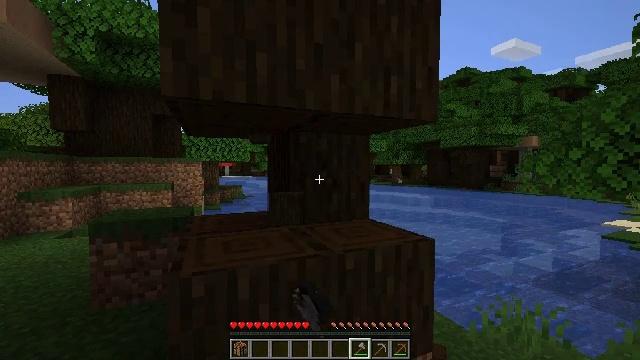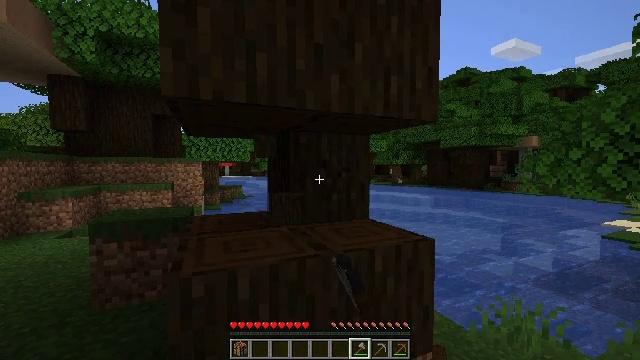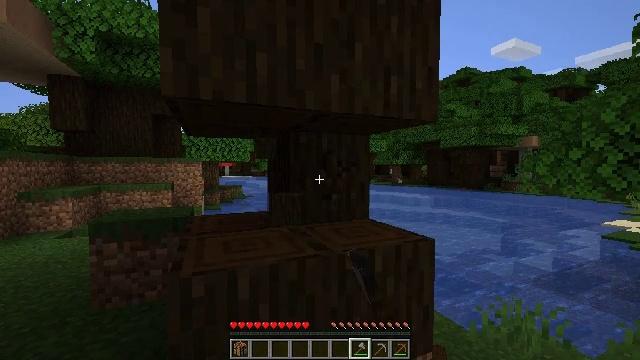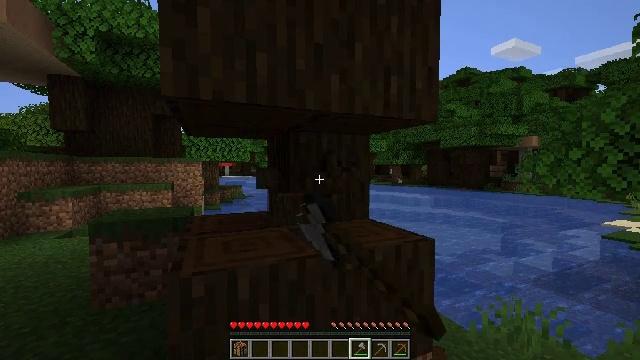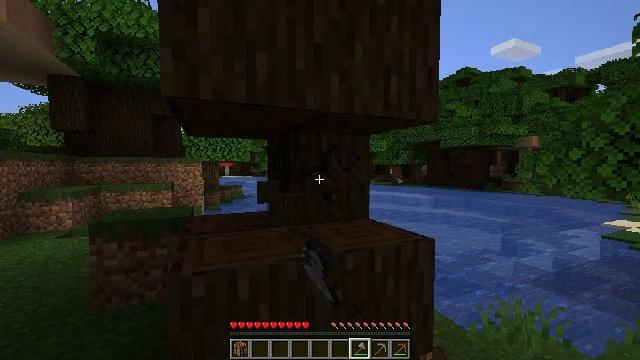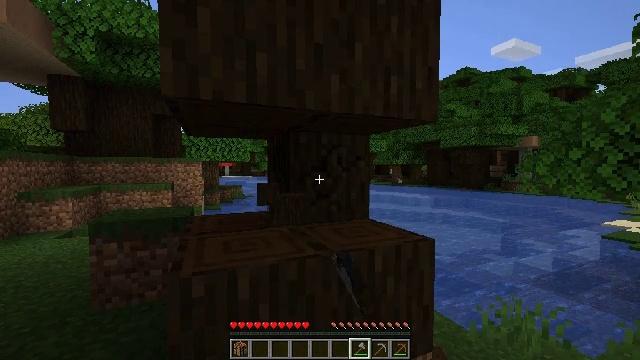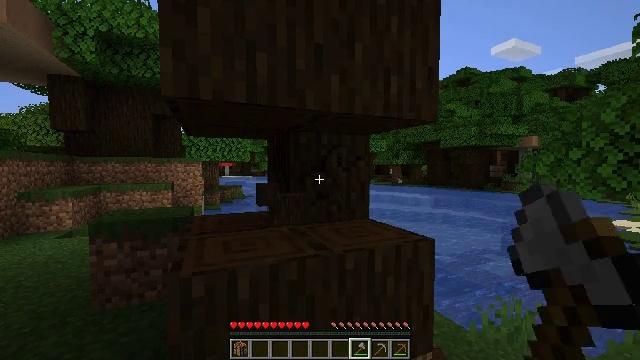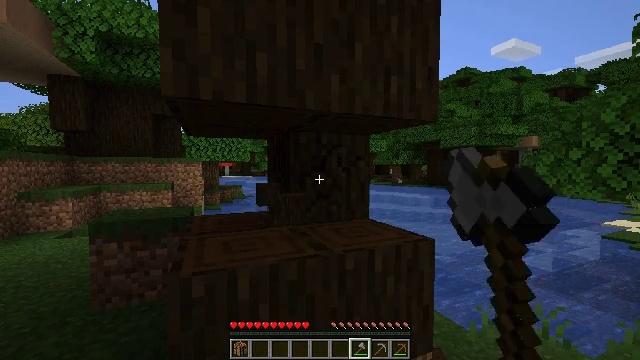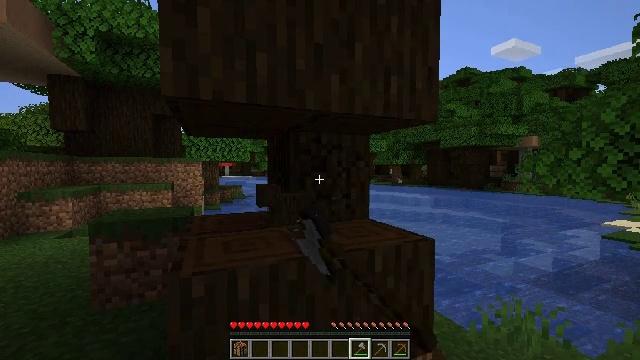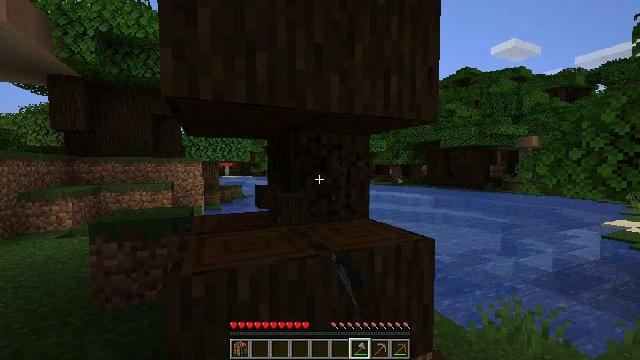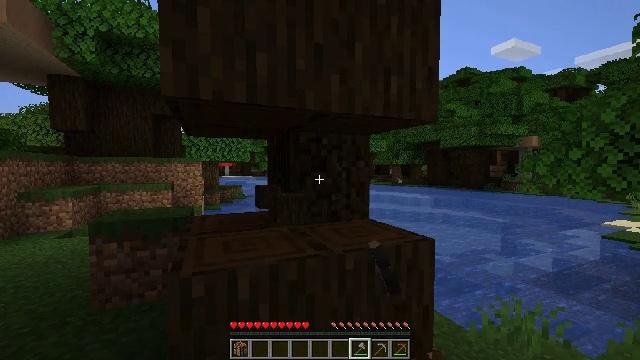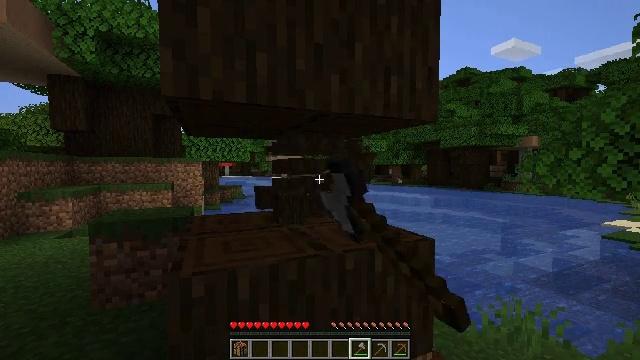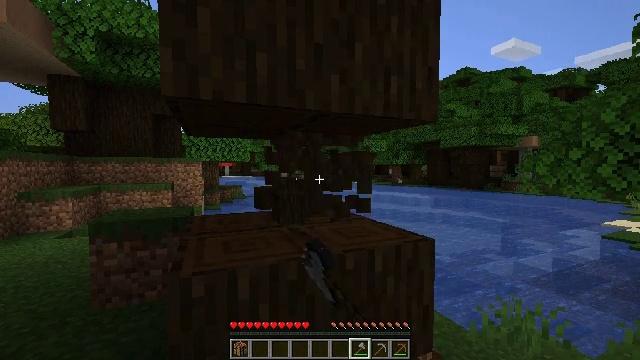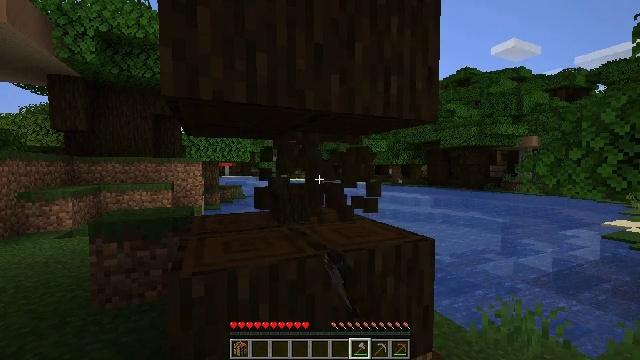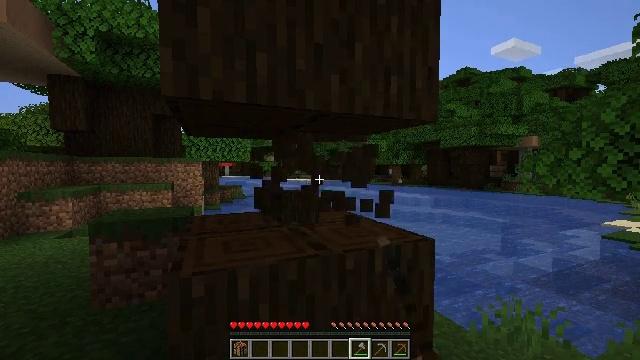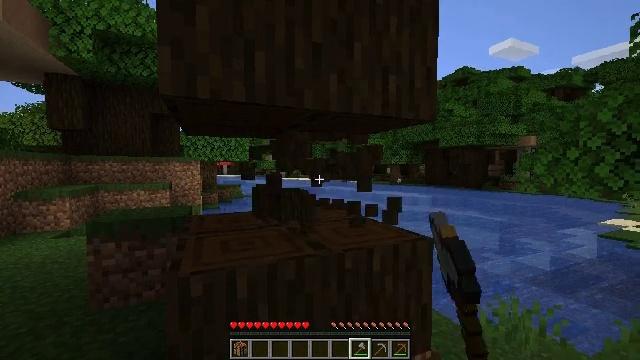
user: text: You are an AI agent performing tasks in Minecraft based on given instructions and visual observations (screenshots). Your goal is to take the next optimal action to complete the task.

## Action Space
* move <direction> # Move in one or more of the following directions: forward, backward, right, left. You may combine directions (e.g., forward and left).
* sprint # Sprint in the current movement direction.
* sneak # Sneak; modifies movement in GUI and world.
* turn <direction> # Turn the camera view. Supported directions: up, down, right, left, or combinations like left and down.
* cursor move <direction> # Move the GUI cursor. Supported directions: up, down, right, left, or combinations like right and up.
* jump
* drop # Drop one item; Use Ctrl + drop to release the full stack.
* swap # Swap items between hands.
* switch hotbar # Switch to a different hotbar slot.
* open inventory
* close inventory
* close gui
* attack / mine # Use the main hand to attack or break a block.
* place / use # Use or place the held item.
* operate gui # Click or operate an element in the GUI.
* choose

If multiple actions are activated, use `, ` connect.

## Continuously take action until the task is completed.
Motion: motion action
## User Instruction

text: Break the dark oak log in the forest.
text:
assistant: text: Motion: attack / mine
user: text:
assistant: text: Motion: attack / mine
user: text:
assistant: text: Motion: attack / mine
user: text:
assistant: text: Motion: attack / mine
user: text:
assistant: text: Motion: attack / mine
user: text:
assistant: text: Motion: attack / mine
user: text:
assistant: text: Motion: attack / mine
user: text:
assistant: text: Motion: attack / mine
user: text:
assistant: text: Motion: attack / mine
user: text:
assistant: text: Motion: attack / mine
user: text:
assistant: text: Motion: attack / mine
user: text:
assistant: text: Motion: attack / mine
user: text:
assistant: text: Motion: attack / mine
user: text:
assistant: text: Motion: attack / mine
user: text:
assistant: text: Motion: attack / mine
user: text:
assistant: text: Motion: attack / mine